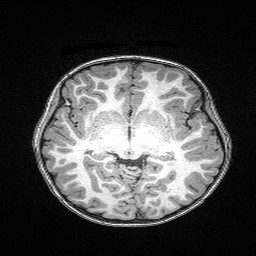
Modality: T1w
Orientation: coronal